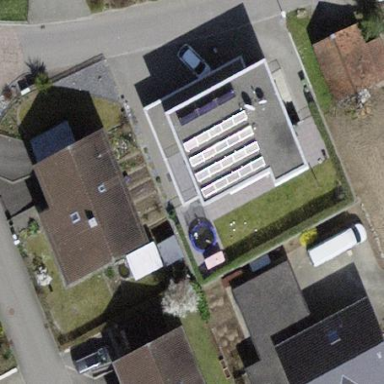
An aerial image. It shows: Building with tile roof.